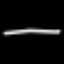
Label: line